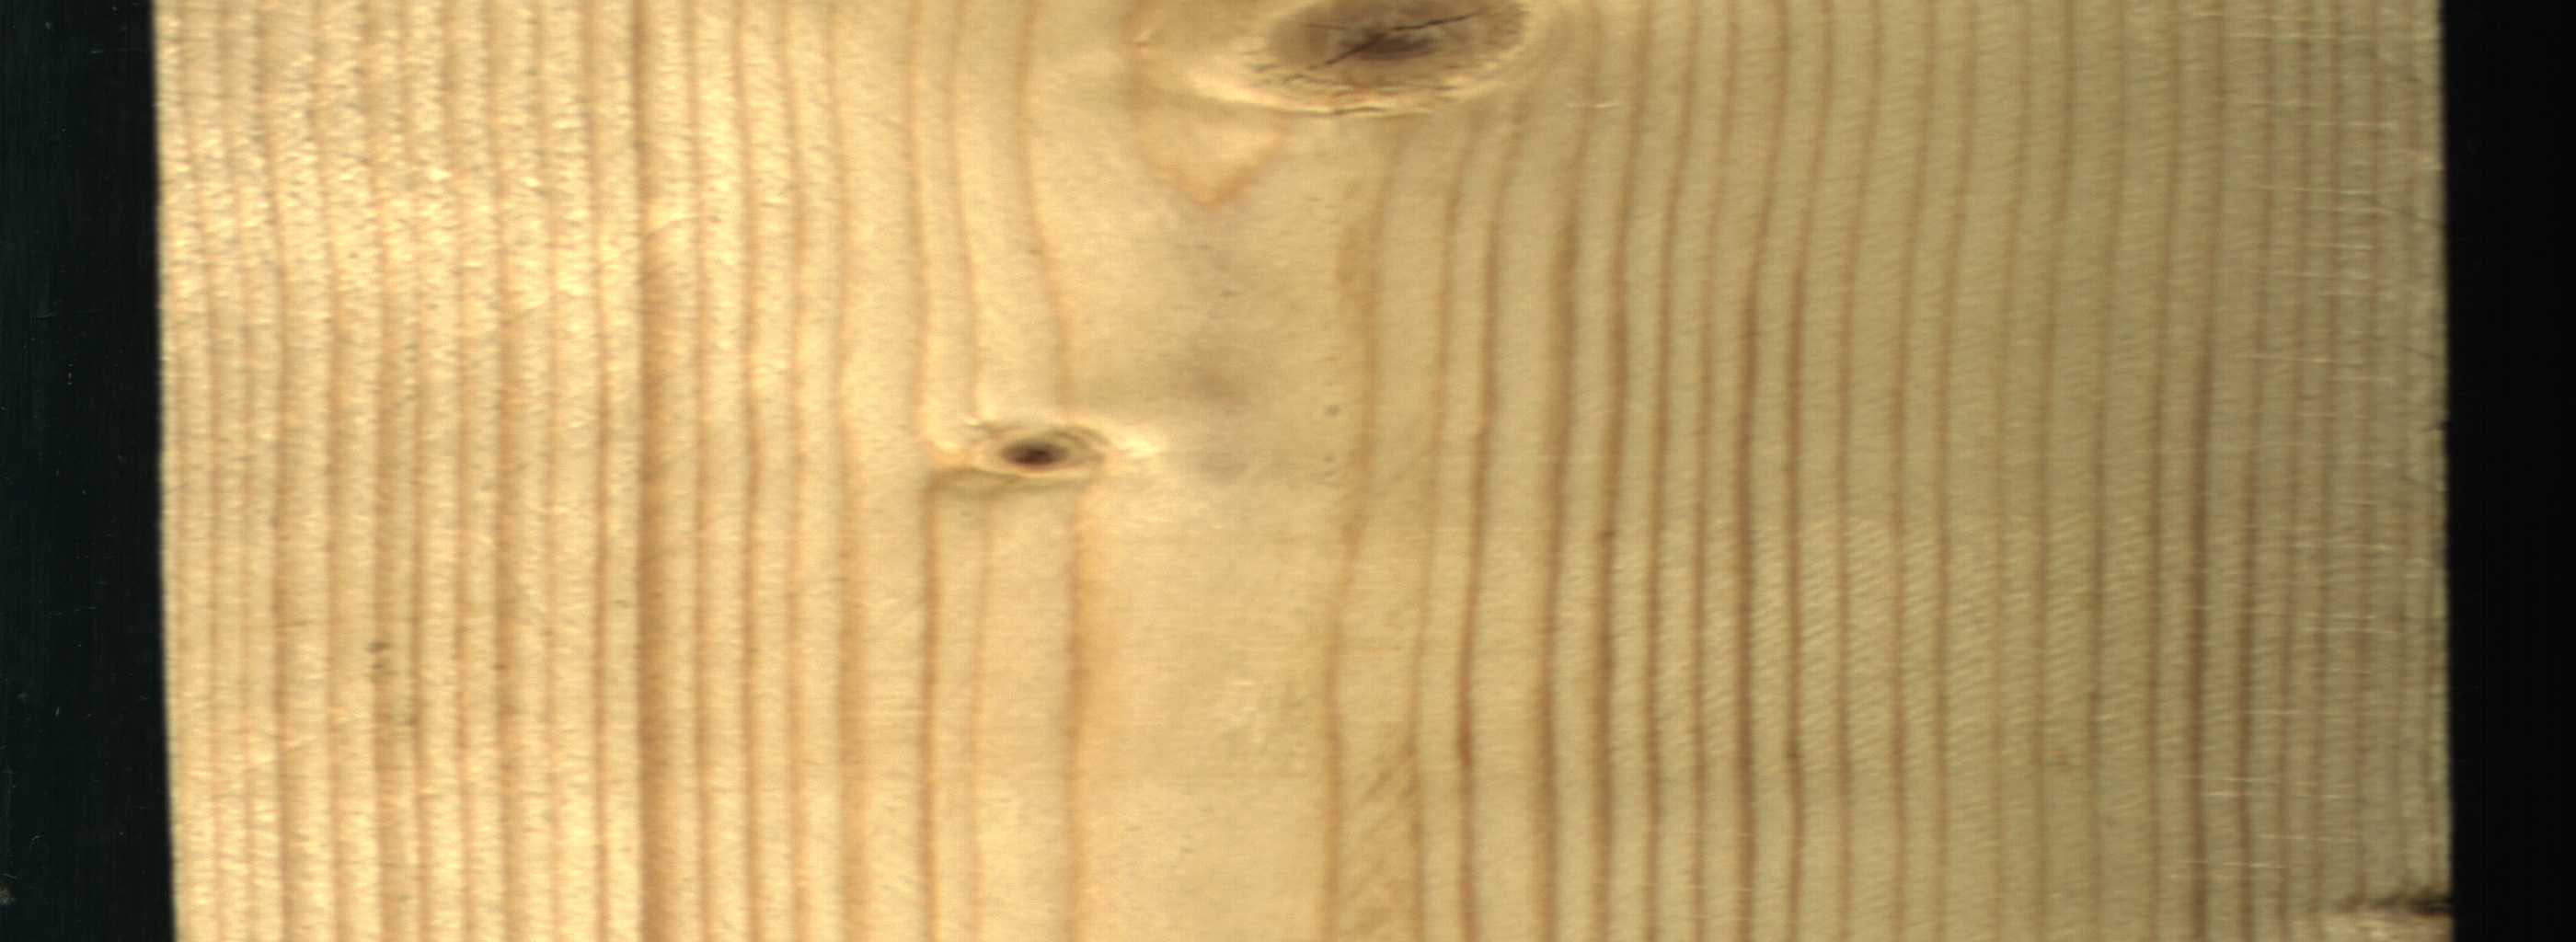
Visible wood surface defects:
knot_with_crack
Dead_Knot
Live_Knot